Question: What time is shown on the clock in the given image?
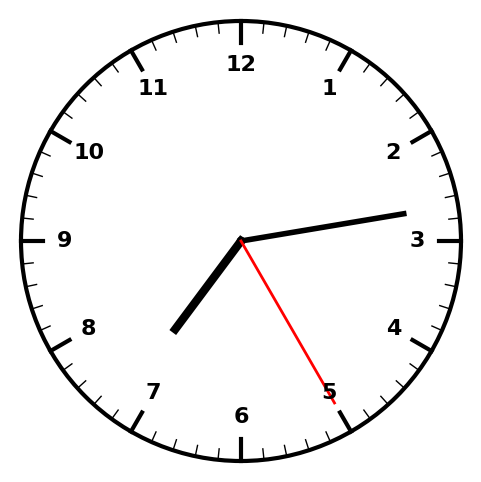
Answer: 07:13:25